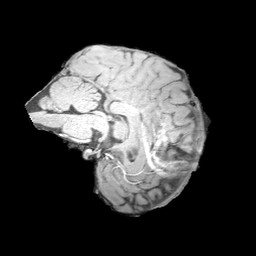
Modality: MP2RAGE
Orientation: sagittal